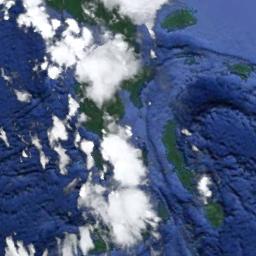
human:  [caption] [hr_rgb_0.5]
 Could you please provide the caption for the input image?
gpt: White clouds on green land and blue sea .

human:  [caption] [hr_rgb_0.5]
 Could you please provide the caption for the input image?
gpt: The cumulus clouds are located above the surface of the sea while some ups and downs are on the ocean floor .

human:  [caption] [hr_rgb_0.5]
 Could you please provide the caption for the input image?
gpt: The white cloud is above blue sea and green island .

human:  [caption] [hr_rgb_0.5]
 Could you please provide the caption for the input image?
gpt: A hefty cloud of white clouds floated over the farmland .

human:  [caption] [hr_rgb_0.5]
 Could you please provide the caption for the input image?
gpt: There are some thick white clouds over a blue sea with some green island .